Aerial crown-view tile of a tropical tree (Barro Colorado Island, Panama), acquired 20241216:
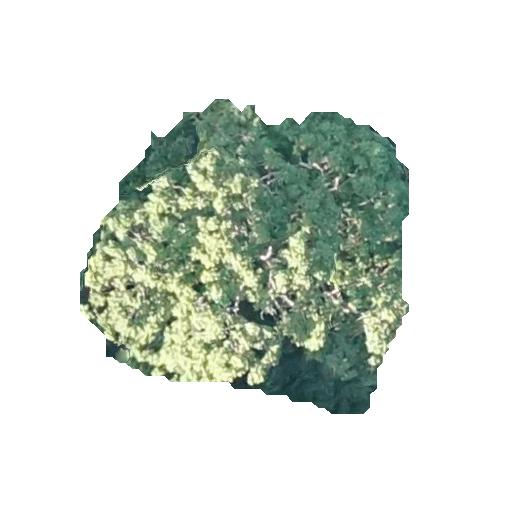
Species: Lonchocarpus heptaphyllus
GBIF accepted scientific name: Lonchocarpus heptaphyllus
Crown area: 112.117 m²